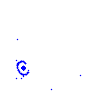
Particle: electron